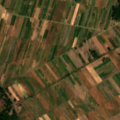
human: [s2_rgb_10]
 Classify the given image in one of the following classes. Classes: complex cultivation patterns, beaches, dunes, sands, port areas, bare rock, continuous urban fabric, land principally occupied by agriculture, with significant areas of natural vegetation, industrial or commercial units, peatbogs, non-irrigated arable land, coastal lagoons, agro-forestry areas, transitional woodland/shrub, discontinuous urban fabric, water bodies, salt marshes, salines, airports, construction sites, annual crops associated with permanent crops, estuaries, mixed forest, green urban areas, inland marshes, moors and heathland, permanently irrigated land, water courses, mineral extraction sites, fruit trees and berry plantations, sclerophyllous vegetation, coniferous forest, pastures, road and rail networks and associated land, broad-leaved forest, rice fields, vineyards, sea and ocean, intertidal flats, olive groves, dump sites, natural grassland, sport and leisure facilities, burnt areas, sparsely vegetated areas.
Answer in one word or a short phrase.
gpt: non-irrigated arable land, transitional woodland/shrub